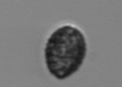
Label: Pseudochattonella_farcimen